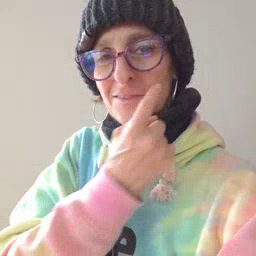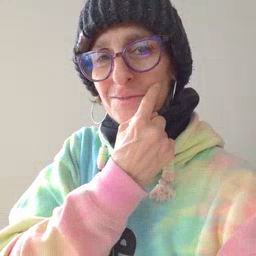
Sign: eye